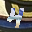
Label: 4